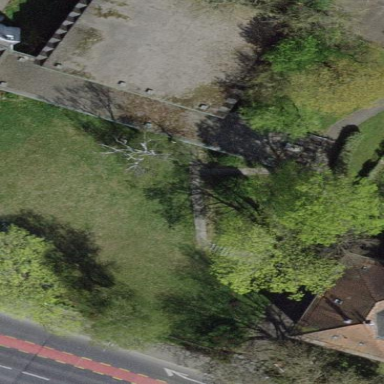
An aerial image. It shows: Lovely park for leisure and relaxation.